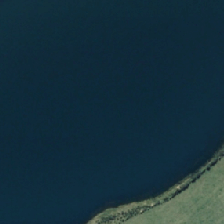
Land cover: lake_pond